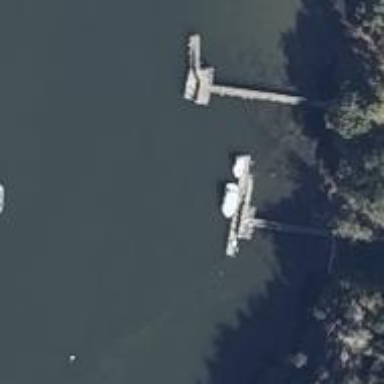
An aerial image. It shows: Man-made pier.